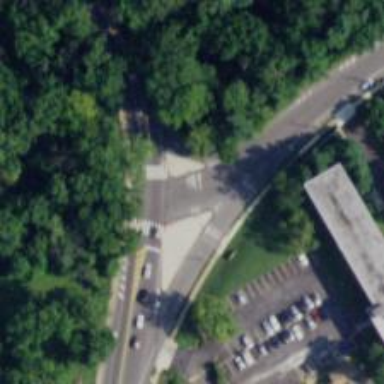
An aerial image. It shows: Marked road crossing.